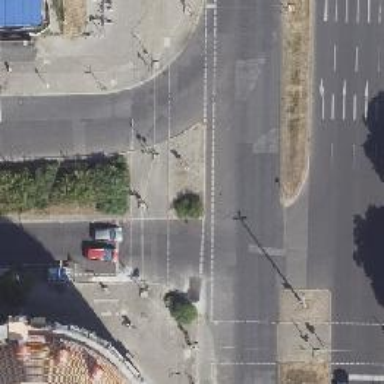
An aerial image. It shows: Asphalt footway with crossing equipped with traffic signals.